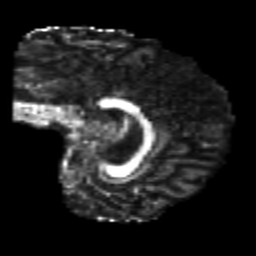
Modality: FA
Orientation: sagittal
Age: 23
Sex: male
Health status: healthy
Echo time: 0.074 s